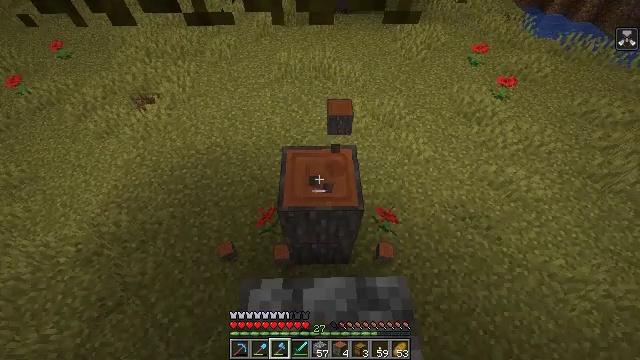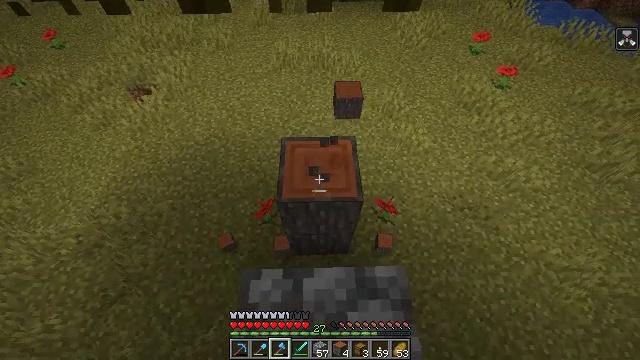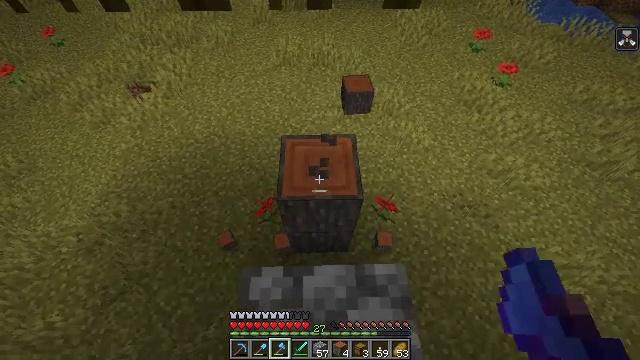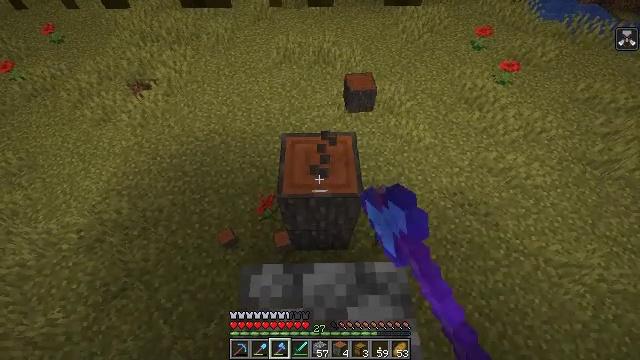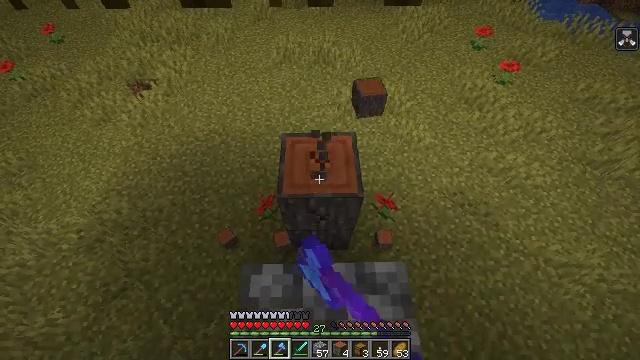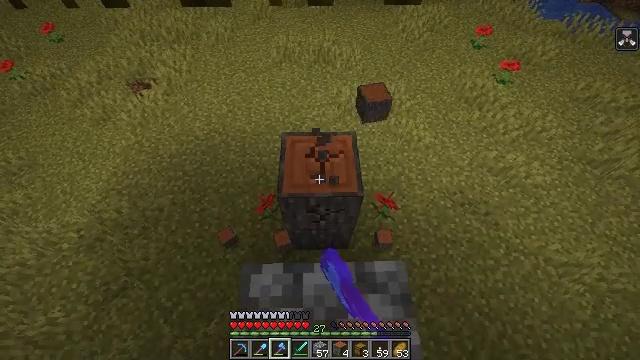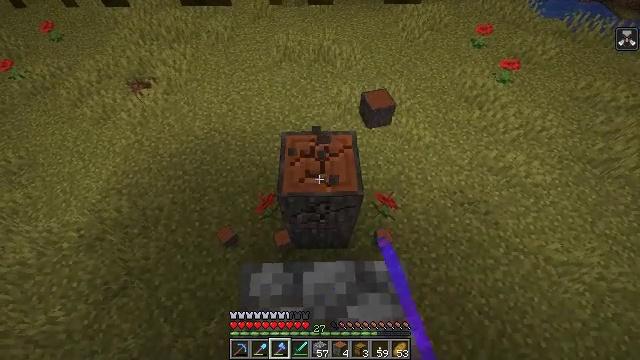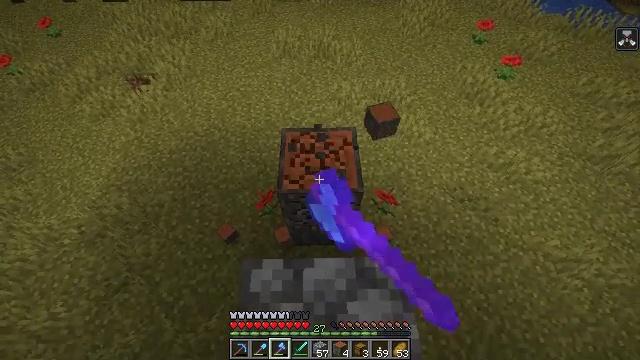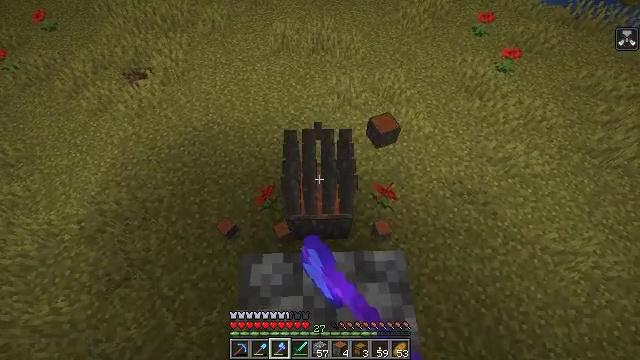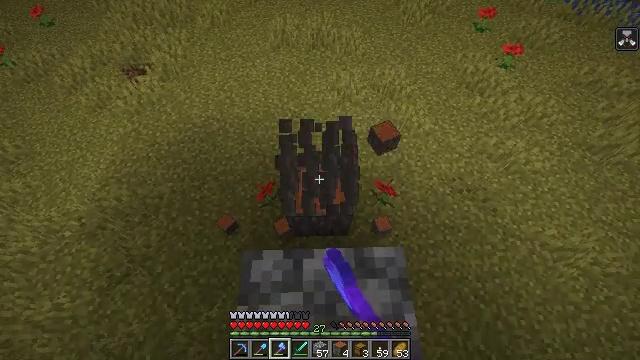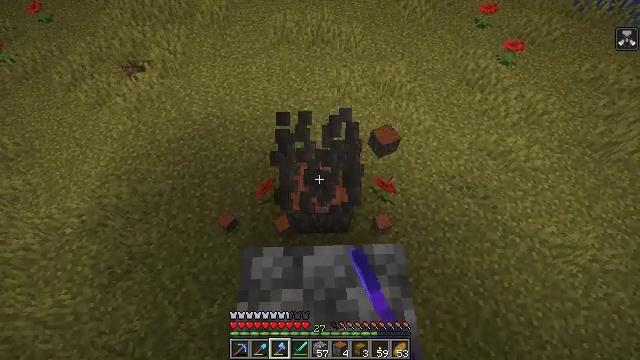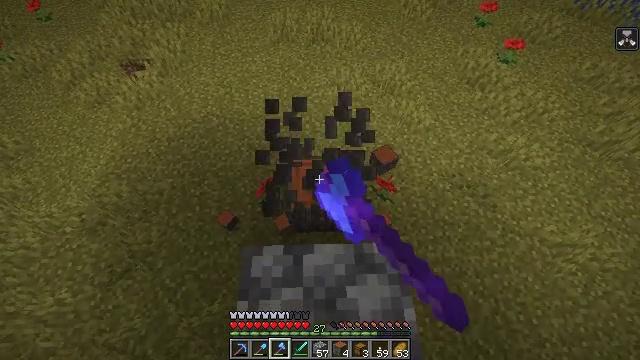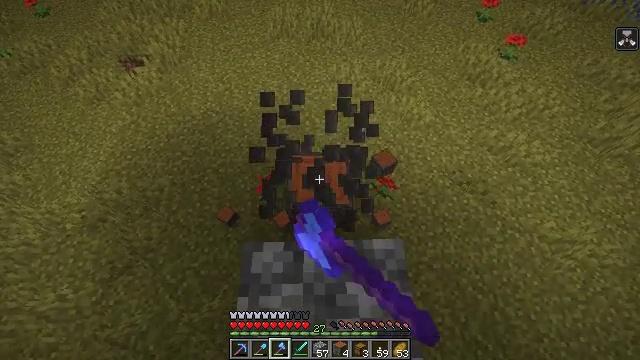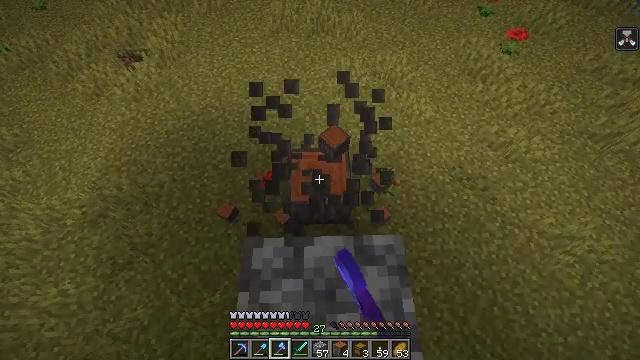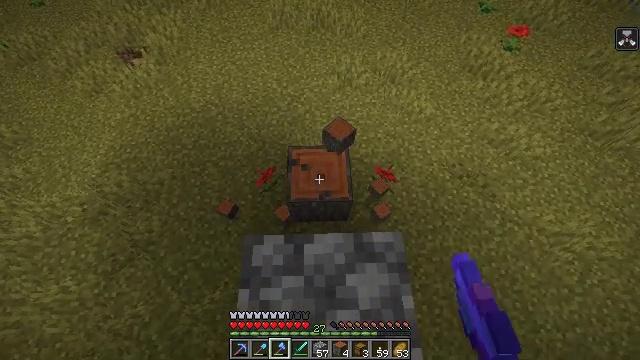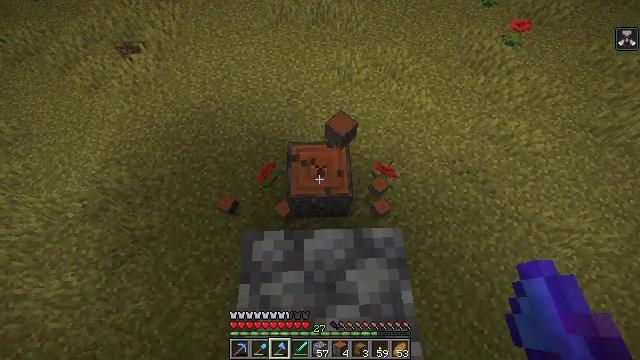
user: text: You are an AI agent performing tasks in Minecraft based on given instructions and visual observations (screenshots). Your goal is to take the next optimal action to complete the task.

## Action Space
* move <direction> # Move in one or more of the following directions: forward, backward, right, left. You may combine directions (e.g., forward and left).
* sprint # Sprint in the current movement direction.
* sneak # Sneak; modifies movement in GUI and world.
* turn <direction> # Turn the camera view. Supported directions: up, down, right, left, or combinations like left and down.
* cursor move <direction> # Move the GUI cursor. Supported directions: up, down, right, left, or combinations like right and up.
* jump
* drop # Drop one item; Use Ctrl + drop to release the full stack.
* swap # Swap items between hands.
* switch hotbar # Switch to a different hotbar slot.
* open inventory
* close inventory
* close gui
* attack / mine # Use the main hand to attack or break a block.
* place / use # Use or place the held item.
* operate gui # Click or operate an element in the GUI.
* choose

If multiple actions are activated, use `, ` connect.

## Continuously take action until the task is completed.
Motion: motion action
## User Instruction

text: Gather the acacia log for building.
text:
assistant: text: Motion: turn down, attack / mine
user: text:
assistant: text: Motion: attack / mine
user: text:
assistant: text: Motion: attack / mine
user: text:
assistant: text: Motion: attack / mine
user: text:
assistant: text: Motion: attack / mine
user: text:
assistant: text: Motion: attack / mine
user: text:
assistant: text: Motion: attack / mine
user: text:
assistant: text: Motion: turn down, attack / mine
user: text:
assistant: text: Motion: attack / mine
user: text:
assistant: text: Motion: attack / mine
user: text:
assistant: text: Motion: attack / mine
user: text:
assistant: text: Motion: attack / mine
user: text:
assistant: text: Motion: attack / mine
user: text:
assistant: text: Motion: attack / mine
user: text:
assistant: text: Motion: attack / mine
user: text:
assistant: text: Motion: attack / mine
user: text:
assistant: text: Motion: attack / mine
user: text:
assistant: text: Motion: attack / mine
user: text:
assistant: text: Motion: attack / mine
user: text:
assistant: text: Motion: attack / mine
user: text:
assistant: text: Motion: attack / mine
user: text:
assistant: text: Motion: attack / mine
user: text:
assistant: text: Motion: attack / mine
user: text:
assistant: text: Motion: attack / mine